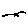
Label: bird